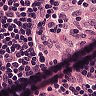
Metastatic tissue present: no